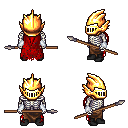
a pixel art fantasy rpg character, male body template, skeleton, red tattered cape, robe skirt, red ponytail hairstyle, gold helm, white cloth bracers, black shoes, spear, four views (front, back, left, right), 2x2 character sprite sheet, small pixel art, hard edges, no anti-aliasing